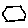
Label: hexagon